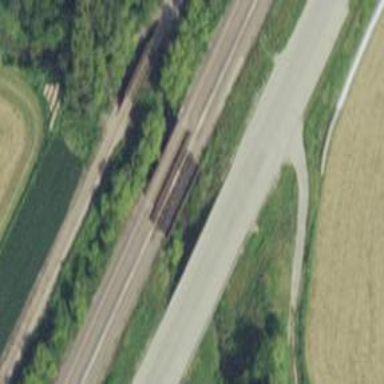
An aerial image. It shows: Railway bridge.